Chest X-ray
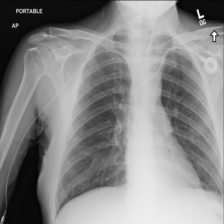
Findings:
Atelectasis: negative
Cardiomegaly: negative
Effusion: negative
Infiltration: negative
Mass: negative
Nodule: negative
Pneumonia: negative
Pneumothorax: negative
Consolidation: negative
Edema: negative
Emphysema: negative
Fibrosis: negative
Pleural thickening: negative
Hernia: negative